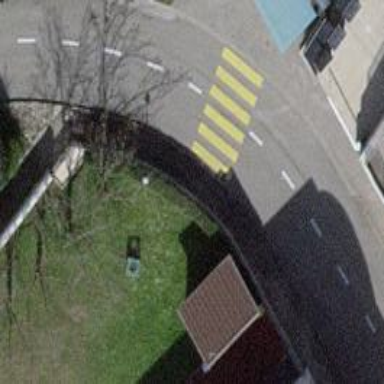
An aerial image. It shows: Asphalt sidewalk.